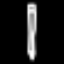
Label: pencil